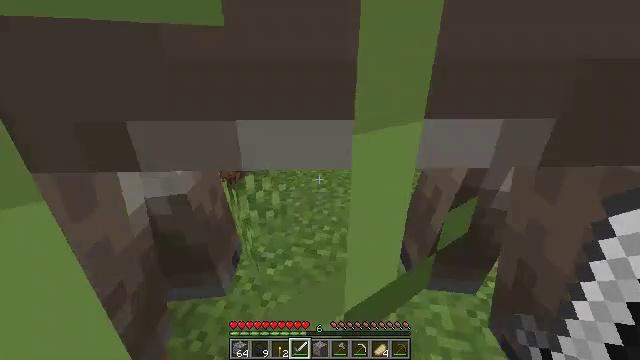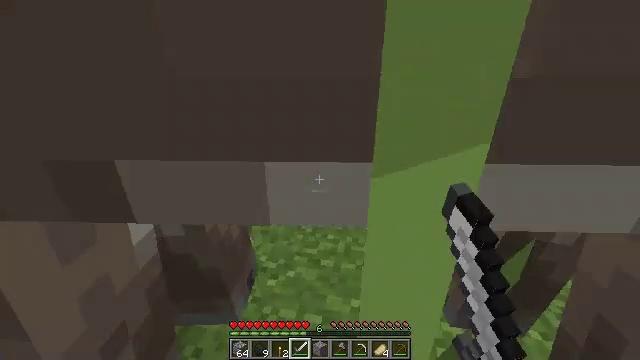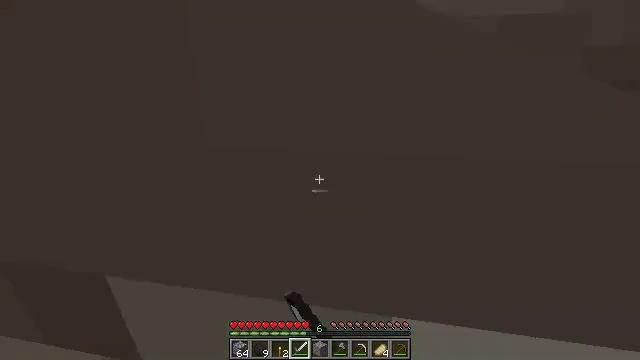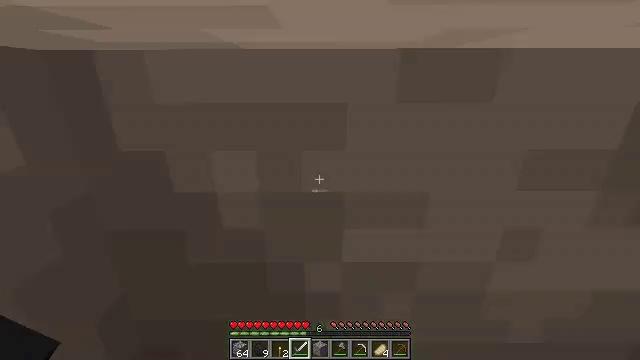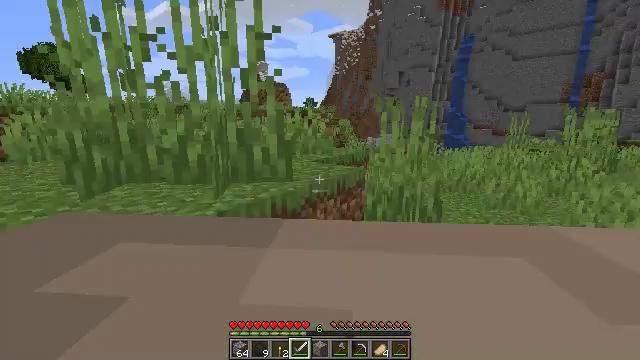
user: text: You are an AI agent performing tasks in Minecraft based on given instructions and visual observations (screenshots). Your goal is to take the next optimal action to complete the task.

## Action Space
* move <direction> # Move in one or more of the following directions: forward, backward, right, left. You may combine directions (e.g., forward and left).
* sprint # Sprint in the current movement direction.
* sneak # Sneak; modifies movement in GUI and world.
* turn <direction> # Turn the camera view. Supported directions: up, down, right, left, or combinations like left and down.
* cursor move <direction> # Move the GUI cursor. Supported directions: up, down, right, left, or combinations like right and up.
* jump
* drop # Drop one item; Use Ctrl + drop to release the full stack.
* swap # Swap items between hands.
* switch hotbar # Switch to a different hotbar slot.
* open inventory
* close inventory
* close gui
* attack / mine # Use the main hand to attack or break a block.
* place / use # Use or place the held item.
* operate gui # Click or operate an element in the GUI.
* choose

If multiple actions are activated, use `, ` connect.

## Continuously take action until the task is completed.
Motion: motion action
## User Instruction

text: Kill the donkey.
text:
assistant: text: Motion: move forward, turn left, attack / mine
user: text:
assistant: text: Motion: move forward, turn left and up, attack / mine
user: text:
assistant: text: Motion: move forward, turn left and up
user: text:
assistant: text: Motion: turn left and up
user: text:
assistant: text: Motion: no_op